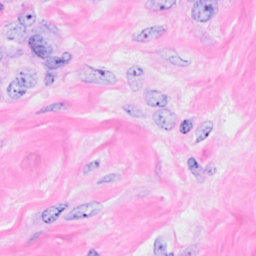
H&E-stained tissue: Breast